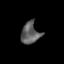
Tissue: skin
Cell type: T cells
Senescence score: 0.768
Nuclear area (px): 382
Mean DAPI intensity: 95.885